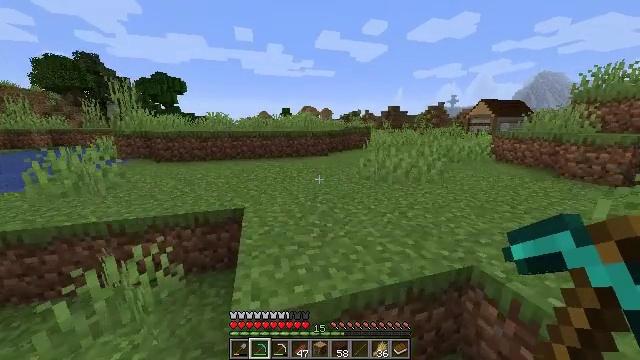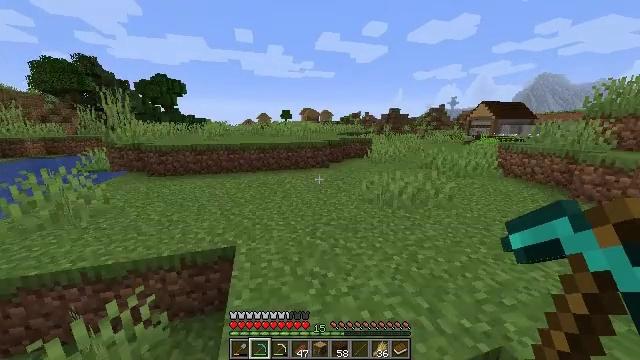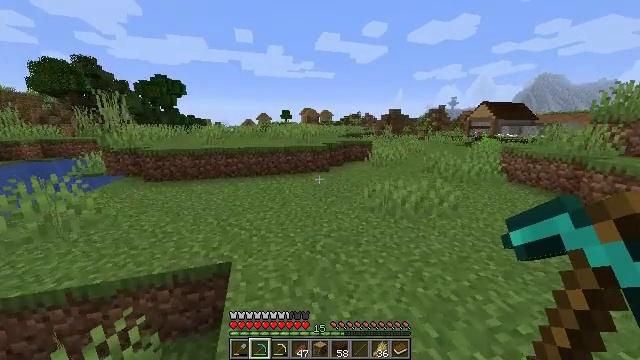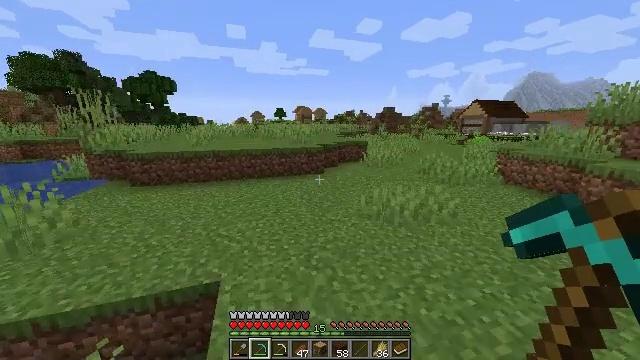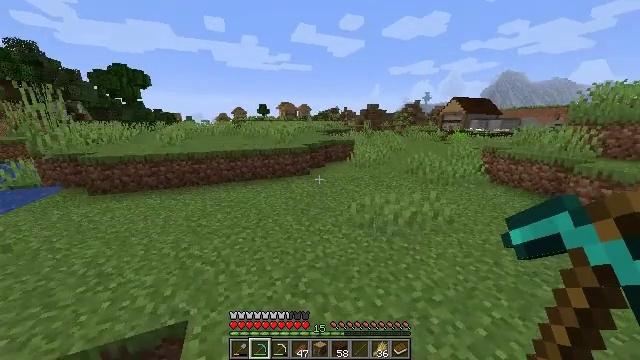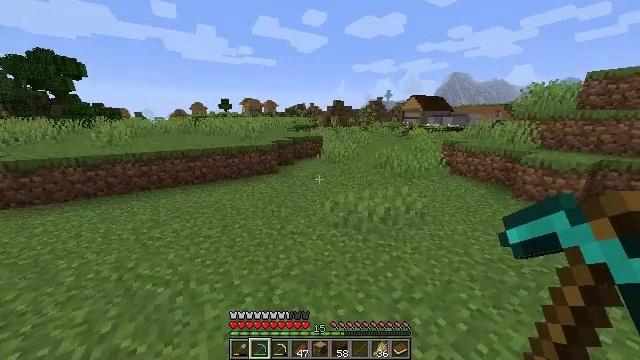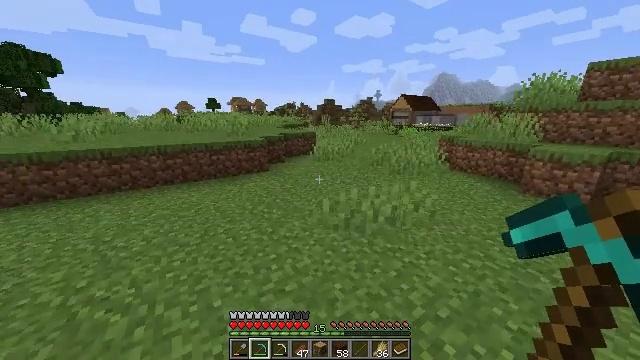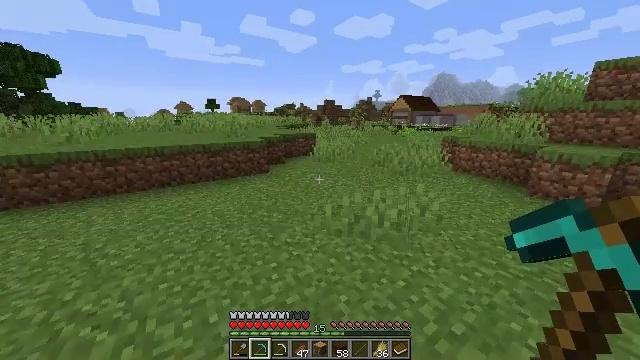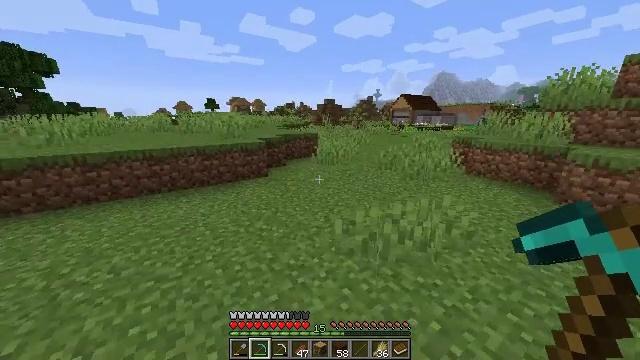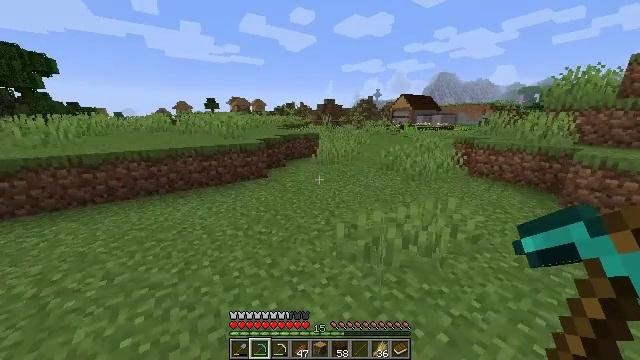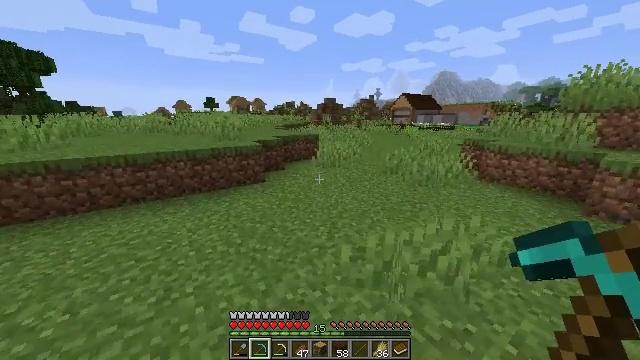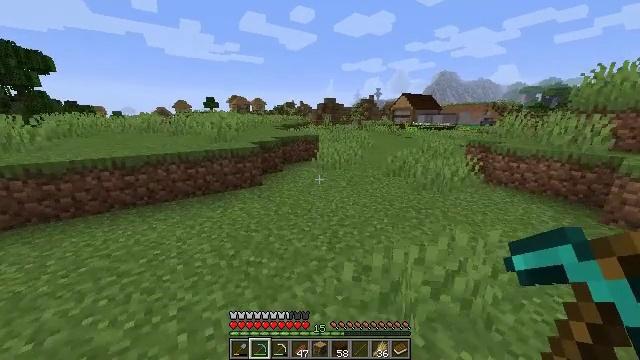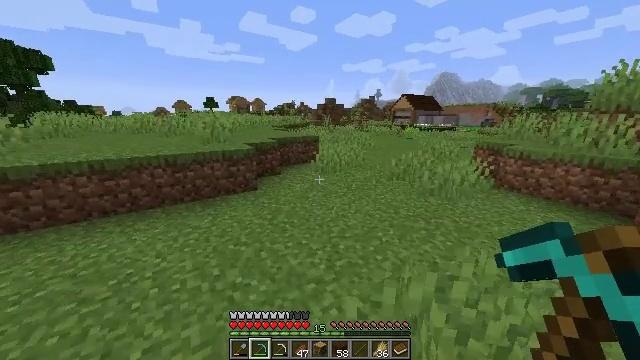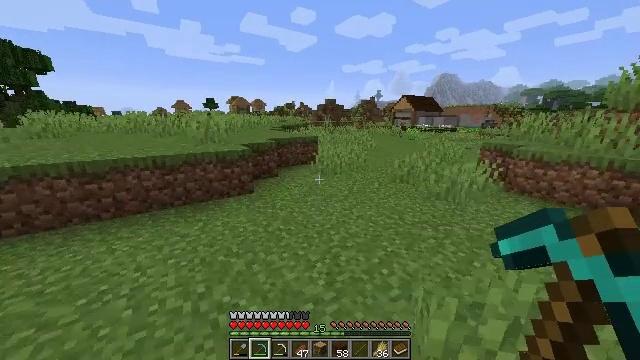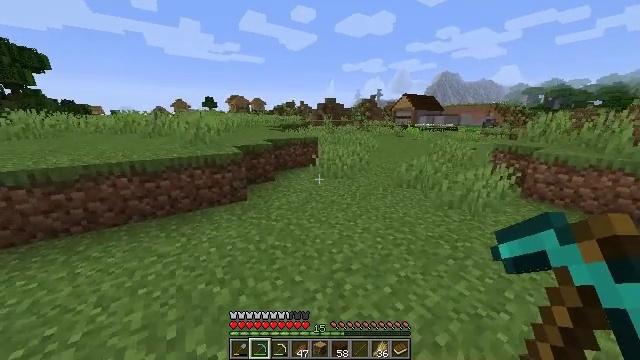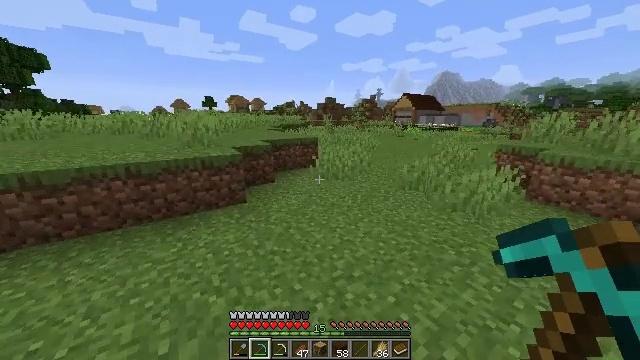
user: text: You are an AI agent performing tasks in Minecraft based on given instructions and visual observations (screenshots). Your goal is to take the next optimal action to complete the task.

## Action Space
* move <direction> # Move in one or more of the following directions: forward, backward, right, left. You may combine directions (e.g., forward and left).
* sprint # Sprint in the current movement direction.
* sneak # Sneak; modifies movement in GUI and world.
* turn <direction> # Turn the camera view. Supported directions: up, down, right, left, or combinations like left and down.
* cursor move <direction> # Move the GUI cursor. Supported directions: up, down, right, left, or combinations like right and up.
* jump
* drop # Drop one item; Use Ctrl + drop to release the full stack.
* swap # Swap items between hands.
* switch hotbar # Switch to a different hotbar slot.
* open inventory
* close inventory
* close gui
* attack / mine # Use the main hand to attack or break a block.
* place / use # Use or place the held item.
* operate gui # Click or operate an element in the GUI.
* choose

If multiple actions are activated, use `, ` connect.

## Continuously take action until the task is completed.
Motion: motion action
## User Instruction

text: Make sure you have the right materials to craft an enchanting table.
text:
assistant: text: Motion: move forward, jump
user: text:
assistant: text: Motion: move forward, jump
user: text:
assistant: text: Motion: move forward, turn right, jump
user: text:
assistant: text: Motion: move forward, turn right
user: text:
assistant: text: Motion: move forward, turn right
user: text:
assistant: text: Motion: move forward, sprint, turn right
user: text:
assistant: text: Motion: move forward, sprint
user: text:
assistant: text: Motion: move forward, sprint
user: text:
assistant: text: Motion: move forward, sprint
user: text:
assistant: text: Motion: move forward, sprint
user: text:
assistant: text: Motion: move forward, sprint
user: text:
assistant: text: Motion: move forward
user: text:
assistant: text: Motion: move forward
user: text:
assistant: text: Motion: move forward
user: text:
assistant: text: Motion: move forward
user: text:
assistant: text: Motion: move forward
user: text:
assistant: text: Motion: move forward
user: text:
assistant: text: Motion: move forward
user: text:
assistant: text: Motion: move forward
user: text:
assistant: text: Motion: move forward
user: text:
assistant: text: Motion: move forward
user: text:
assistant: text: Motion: move forward
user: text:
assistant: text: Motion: move forward
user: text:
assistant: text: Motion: move forward, turn right
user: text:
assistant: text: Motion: move forward, turn right and up
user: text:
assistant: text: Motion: move forward
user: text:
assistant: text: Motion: move forward
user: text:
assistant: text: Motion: move forward
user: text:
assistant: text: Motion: move forward
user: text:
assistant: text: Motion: move forward